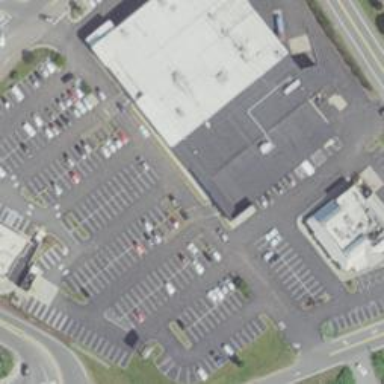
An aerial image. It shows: Supermarket.